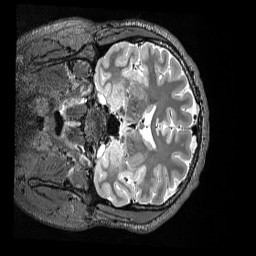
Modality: T2w
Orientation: coronal
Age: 36
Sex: male
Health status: ill
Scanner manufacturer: siemens
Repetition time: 3.2 s